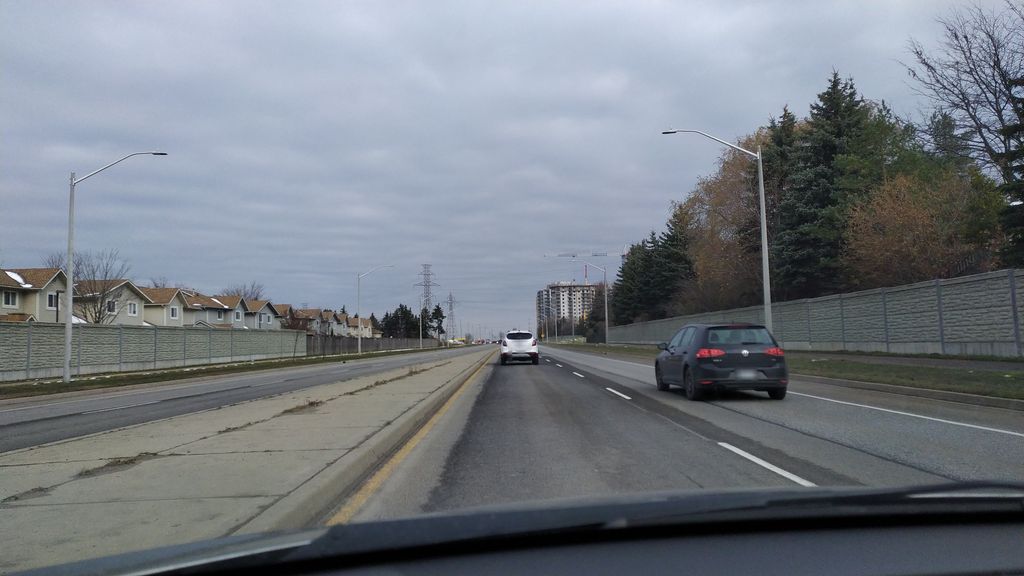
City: kitchener-waterloo